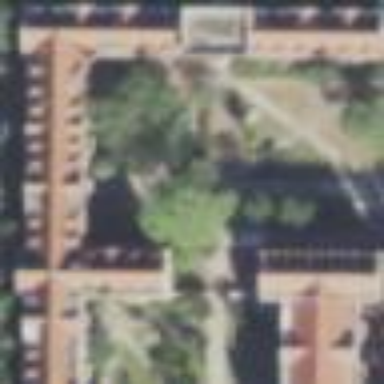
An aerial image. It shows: Historic dormitory building used for residential purposes.